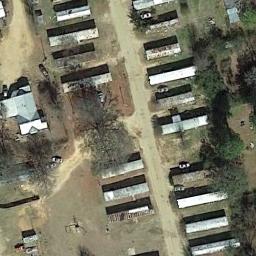
Label: residential